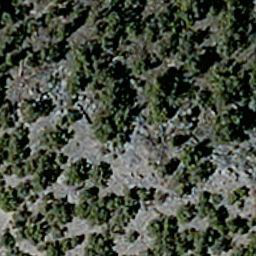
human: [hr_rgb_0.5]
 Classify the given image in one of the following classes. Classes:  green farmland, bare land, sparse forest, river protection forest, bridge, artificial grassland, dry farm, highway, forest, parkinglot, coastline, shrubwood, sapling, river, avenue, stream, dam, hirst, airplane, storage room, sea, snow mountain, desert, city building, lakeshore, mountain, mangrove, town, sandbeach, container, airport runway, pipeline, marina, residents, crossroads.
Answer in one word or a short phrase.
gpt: sparse forest